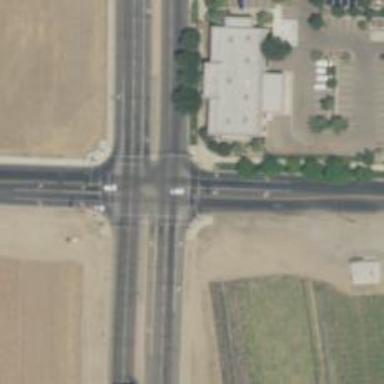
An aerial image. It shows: Crossing on the road with line markings.